Question: i want to set image on center when i apply properties like this.
'''
<?xml version="1.0" encoding="utf-8"?>
<RelativeLayout xmlns:android="http://schemas.android.com/apk/res/android"
android:id="@+id/mainContainerDialog"
android:layout_width="fill_parent"
android:layout_height="fill_parent"
android:background="@color/color_screen_bg" >
<Button
android:id="@+id/btnCancel"
android:layout_width="fill_parent"
android:layout_height="wrap_content"
android:layout_alignParentBottom="true"
android:background="@drawable/btn_login_selector"
android:padding="10dp"
android:text="@string/title_cancel"
android:textAppearance="?android:attr/textAppearanceMedium"
android:textColor="@android:color/white" />
<ImageView
android:id="@+id/ivProductImageDisplay"
android:layout_width="fill_parent"
android:layout_height="fill_parent"
android:scaleType="matrix"
android:padding="10dp"
android:layout_above="@+id/btnCancel"
android:src="@drawable/ic_app_bg_logo" />
</RelativeLayout>
'''
but my image view always start upper left corner like below images.

i want this image view in center and then apply pinch zoom on this image view.
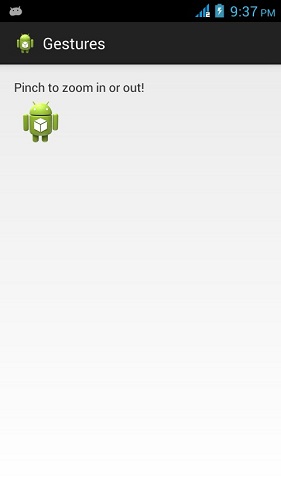
Answer: Use TouchImageView.java in this Code
<URL>